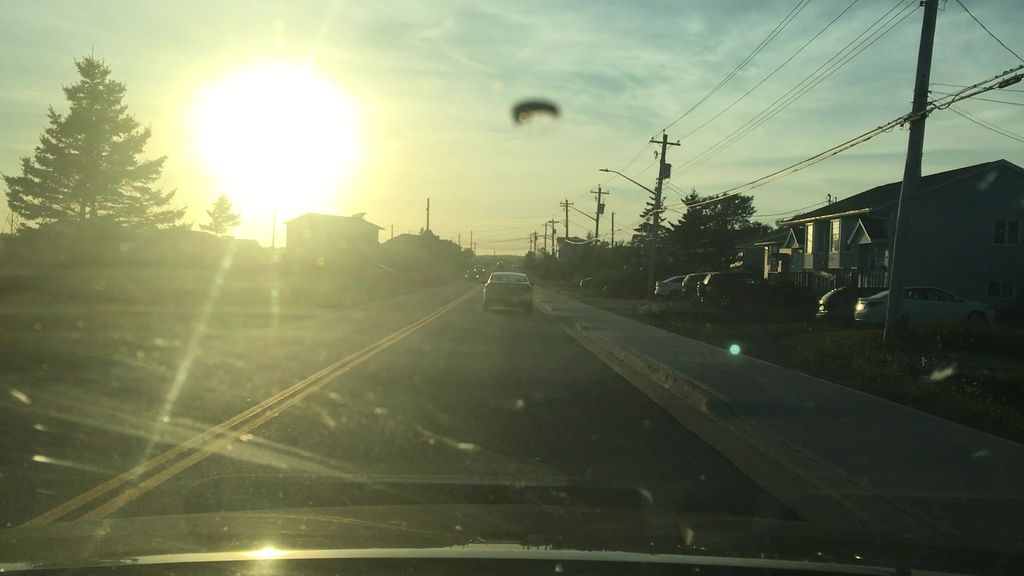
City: halifax